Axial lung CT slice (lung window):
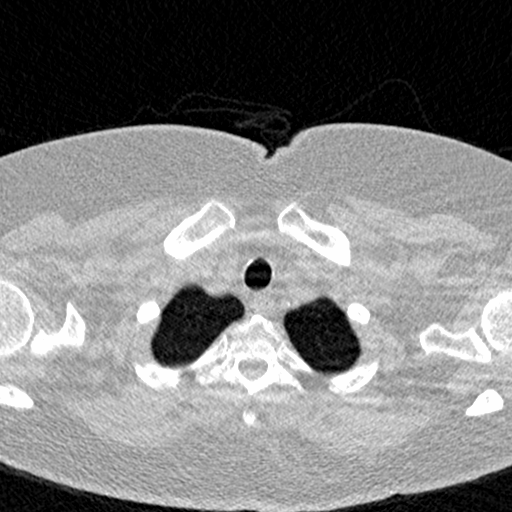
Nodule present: no